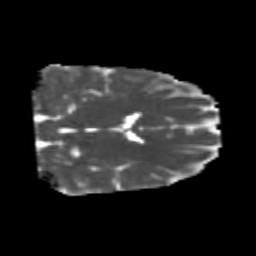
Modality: MD
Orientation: coronal
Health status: healthy
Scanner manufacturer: philips
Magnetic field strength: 3 T
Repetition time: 6.964 s
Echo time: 0.092 s